Question: I am trying to insert a $_POST array into a mysql database. The foreach works but not all values are inserted on the same row as you can see on the image below.

This is the foreach that i use to insert the array into the database:
'''
if($_POST)
{
// con->insert is my mysql function to insert the values
foreach ($_POST as $key => $value) {
if($con->insert('test',$key, $value)==true)
{
echo 'Het werkt!!!';
}
}
}
'''
This is the con function
'''
public function insert($table,$row,$value) {
$query = mysqli_query($this->connect, "INSERT INTO '$table' ('$row') VALUES ('$value')");
if ($query == true)
{
return true;
}
else{
return false;
}
}
'''
I want to collect the variables from the post and then i want to put them in the database on the same row of the table.
How can i get the values on the same row?
Thank in advance
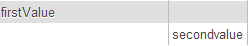
Answer: The values get into different rows because you are doing one insert per variable.
You probably want to collect all variables from the $_POST and add them to the database in a single insert.
Firstly, change your insert clause like this:
'''
public function insert_multi($table, $items) {
$query = mysqli_query($this->connect,
"INSERT INTO '$table' ('firstKeyName', 'secondKeyName') ".
"VALUES ('".$items['firstKeyName']."', '".$items['secondKeyName']."')");
if ($query == true)
{
return true;
}
else{
return false;
}
}
'''
Then call it only once with all params:
'''
$con->insert_multi('test', $_POST);
'''